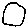
Label: circle